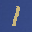
Label: 1